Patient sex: M
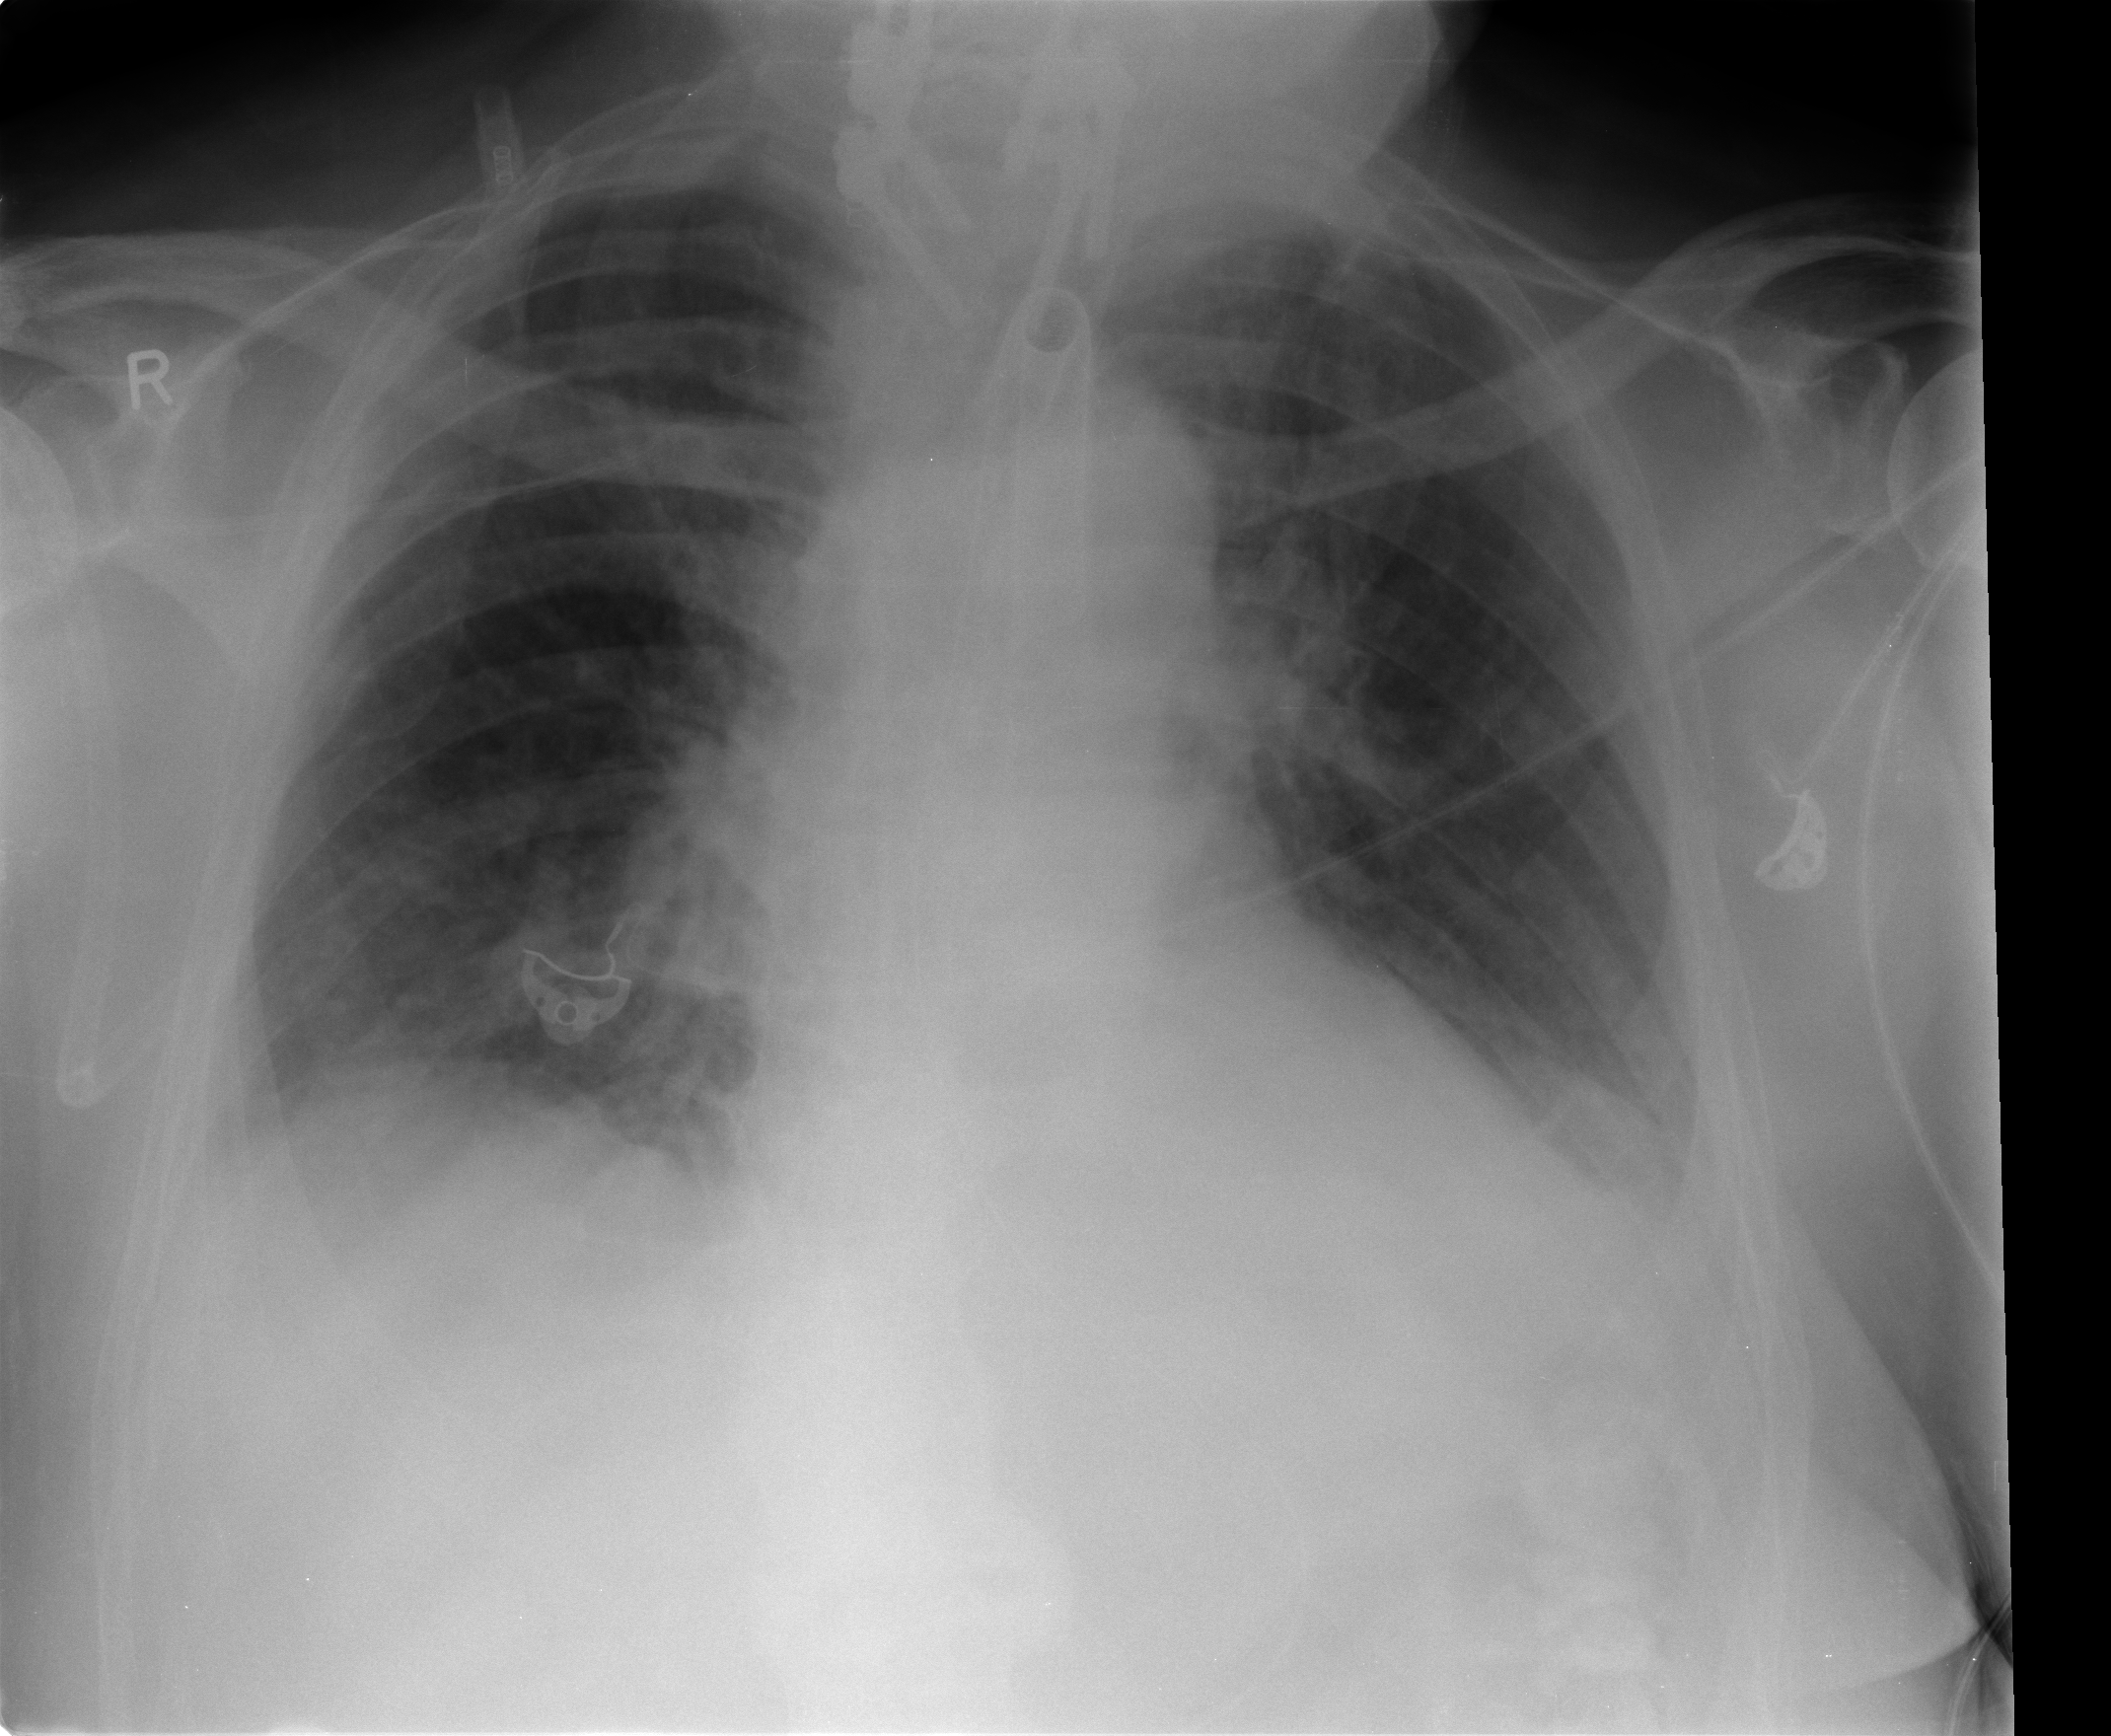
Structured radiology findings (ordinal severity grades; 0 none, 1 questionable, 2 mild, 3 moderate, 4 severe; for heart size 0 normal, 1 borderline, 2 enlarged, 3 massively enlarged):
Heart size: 0
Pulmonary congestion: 2
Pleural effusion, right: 1
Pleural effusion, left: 2
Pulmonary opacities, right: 1
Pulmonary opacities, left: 0
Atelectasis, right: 2
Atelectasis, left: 2